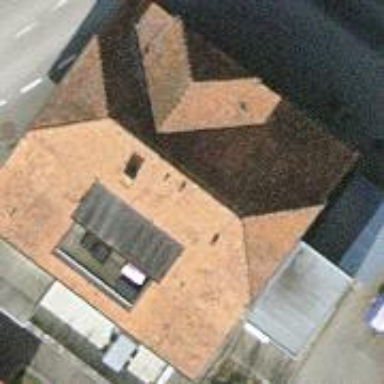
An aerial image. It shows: The building has red half-hipped roof.